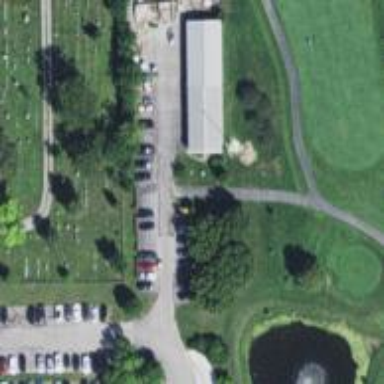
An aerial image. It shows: Path for golf carts.